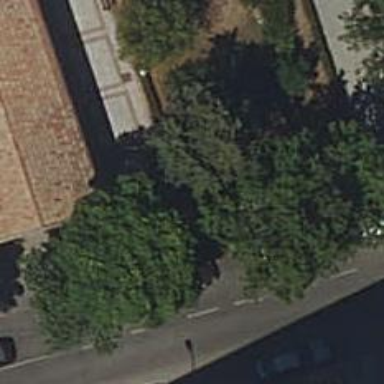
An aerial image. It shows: Sidewalk along the footway.